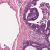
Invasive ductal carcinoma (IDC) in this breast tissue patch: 0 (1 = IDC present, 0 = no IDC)